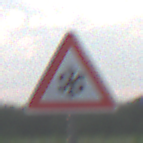
Verkehrszeichen: SchneeOderEisglaette
Umgebung: Outdoor, Nature
Tageszeit: SunriseSunset
Wetter: PartlyCloudy
Licht: Natural
Jahreszeit: NotSpecified
Kontrast: LowContrast